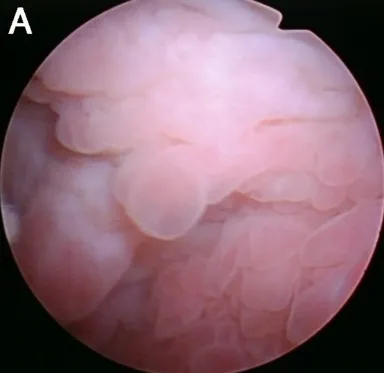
(A): Cystoscopic examination.
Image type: endoscopy (other_endoscopy)